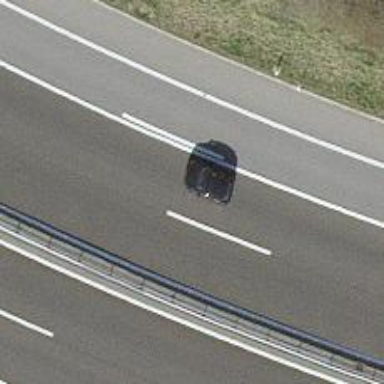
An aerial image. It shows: Motorway.